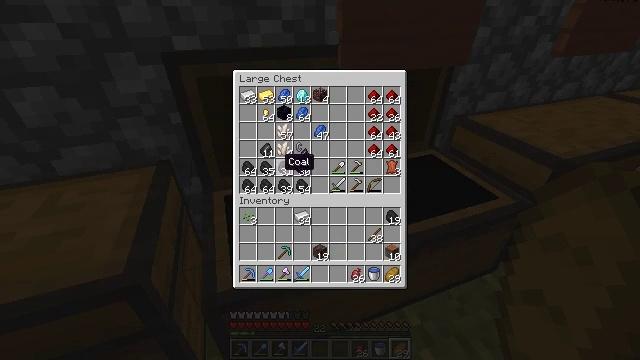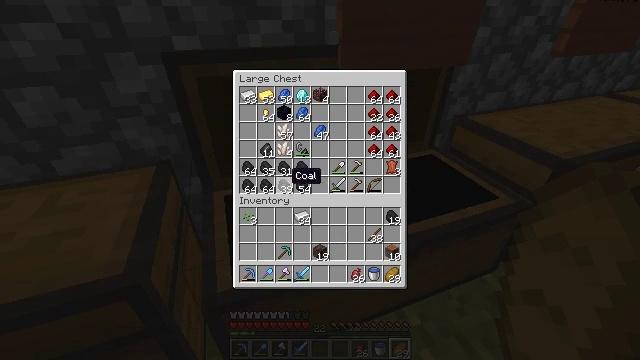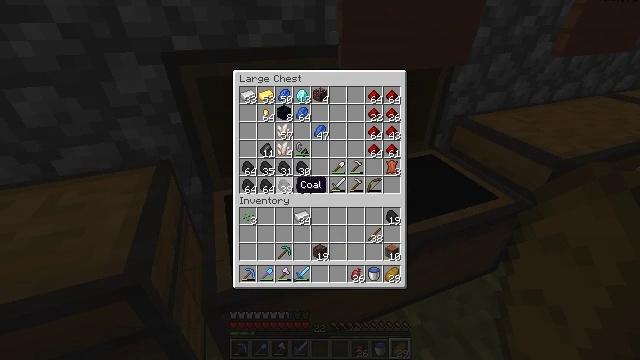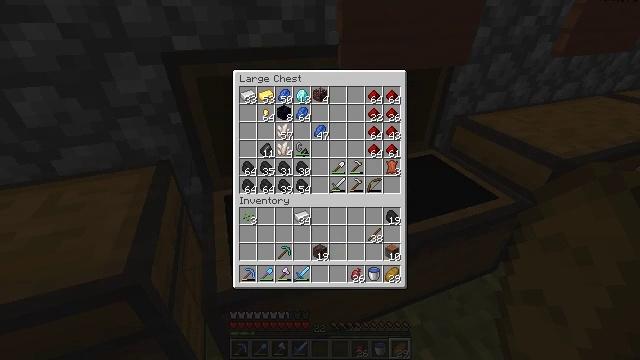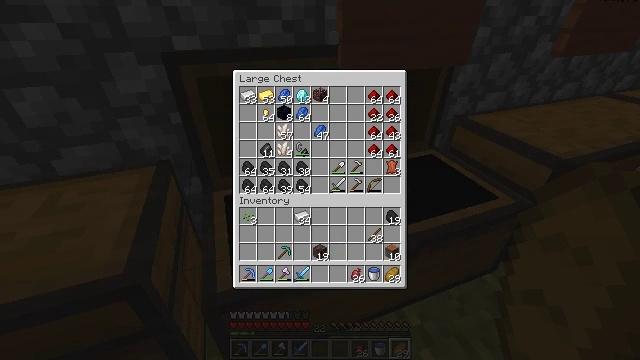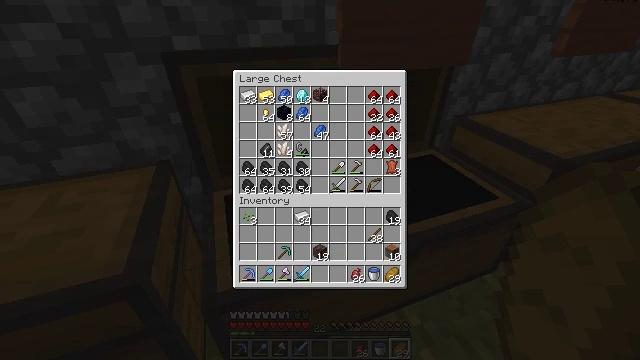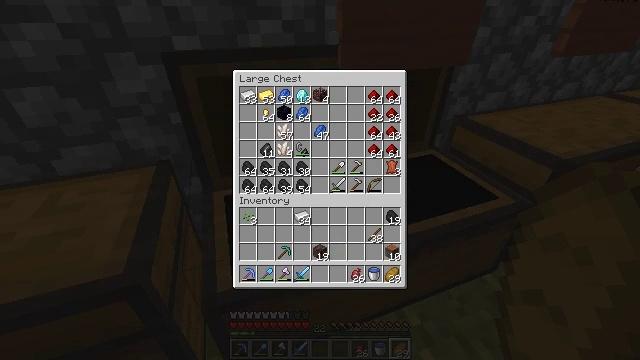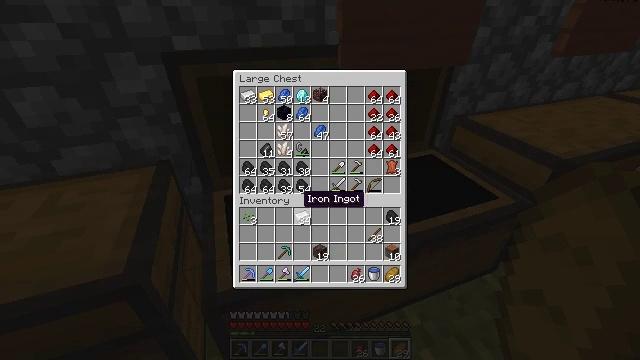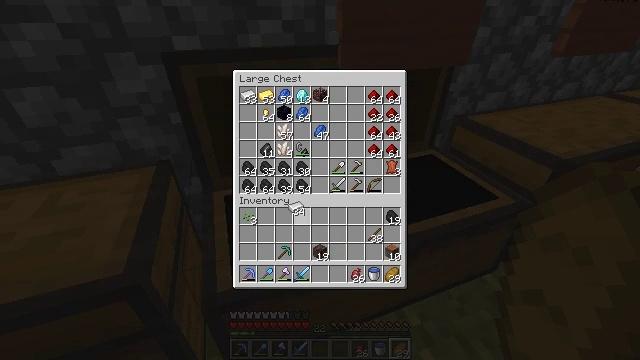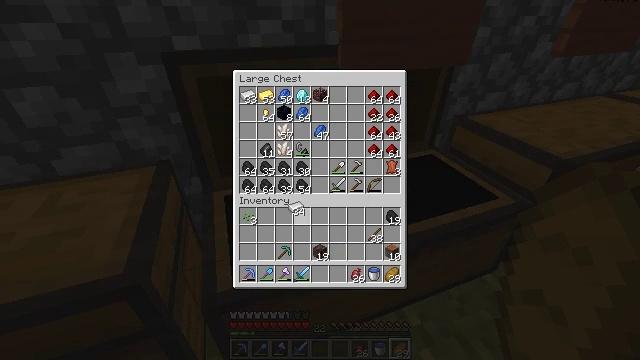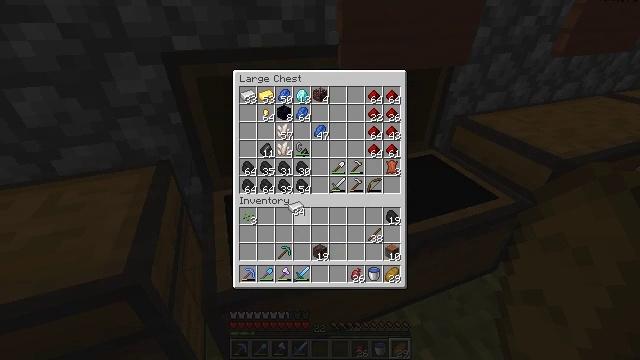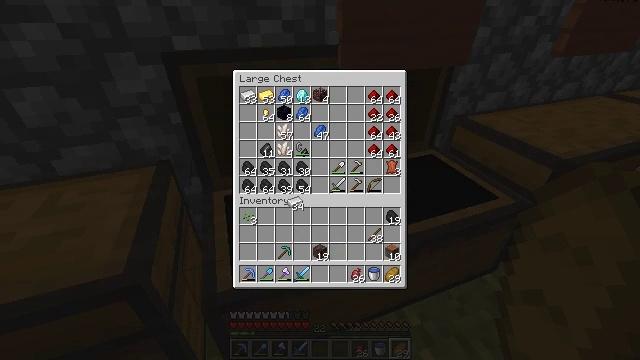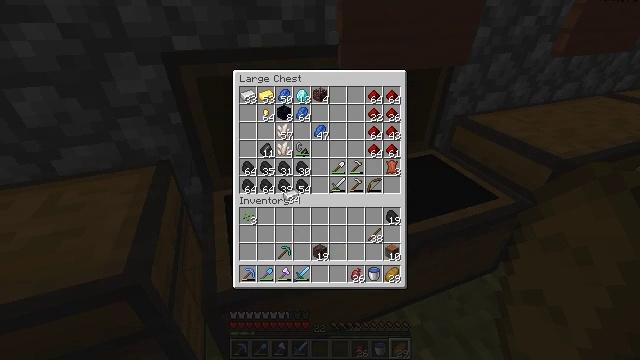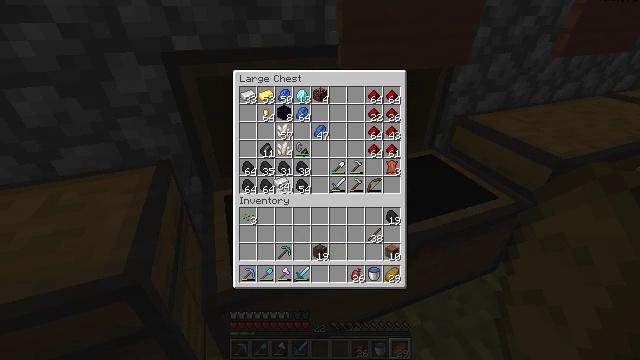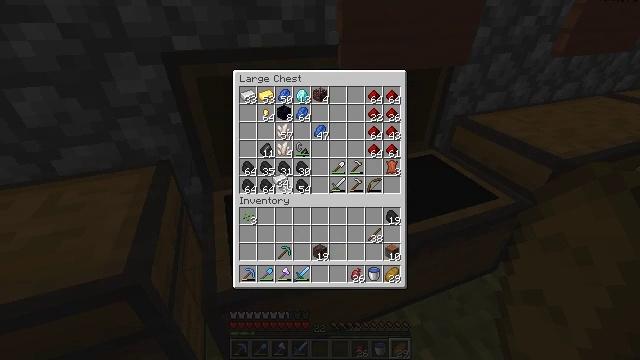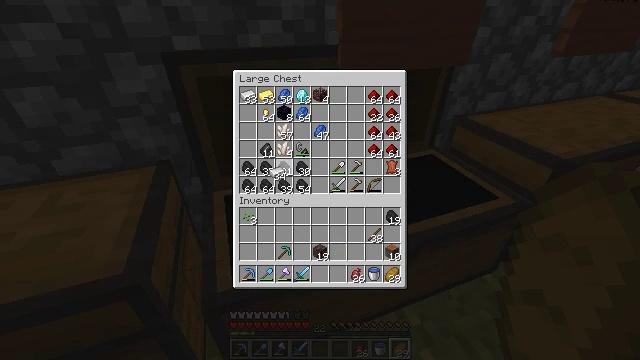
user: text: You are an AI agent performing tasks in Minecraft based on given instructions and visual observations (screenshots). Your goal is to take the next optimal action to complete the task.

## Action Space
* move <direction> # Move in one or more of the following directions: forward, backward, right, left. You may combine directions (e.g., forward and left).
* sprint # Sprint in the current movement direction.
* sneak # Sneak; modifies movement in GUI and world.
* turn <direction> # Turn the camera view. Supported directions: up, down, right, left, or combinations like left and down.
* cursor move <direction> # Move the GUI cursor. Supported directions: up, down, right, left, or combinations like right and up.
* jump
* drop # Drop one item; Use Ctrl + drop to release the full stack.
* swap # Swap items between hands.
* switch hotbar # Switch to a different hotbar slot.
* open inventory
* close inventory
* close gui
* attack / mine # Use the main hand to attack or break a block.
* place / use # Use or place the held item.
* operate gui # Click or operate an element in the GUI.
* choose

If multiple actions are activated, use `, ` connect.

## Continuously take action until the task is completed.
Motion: motion action
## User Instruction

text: Pull up beetroots from the soil.
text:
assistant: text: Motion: cursor move down
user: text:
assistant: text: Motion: cursor move down
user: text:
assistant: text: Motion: no_op
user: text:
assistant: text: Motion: no_op
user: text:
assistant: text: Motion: no_op
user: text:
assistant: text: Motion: no_op
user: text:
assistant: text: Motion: no_op
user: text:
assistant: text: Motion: operate gui
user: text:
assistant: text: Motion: operate gui
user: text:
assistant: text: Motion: operate gui
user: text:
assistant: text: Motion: no_op
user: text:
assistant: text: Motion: cursor move up
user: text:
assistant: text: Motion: cursor move left and up
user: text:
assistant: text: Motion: no_op
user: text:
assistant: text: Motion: cursor move up
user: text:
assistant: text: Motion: cursor move up
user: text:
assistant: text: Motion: cursor move up
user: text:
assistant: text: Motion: cursor move left and up
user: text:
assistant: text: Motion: cursor move up
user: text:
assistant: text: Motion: no_op
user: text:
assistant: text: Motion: no_op
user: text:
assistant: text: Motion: no_op
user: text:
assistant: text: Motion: no_op
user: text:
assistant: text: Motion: no_op
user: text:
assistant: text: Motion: no_op
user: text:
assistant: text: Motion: no_op
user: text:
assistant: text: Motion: operate gui
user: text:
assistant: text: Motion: operate gui
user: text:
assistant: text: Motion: operate gui
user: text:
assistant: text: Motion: no_op